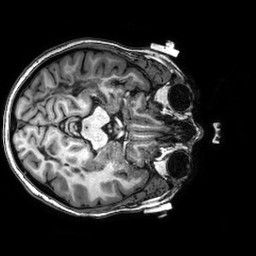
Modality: T1w
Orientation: axial
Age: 53
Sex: female
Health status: healthy